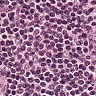
Metastatic tissue present: no